Question: I have these line charts here with real time data from an arduino.

What i want to do is to make the first graph (Temperature) better looking. I want to have always some gaps from the top and bottom (Like humidity) and i want to increase the width of the Y Axis of temperature. Is this possible ?
Both charts has run with exactly the same settings:
'''
function drawTemperature() {
$.ajax({
url: 'http://192.168.1.3/Charts/chart_temperature.php',
dataType: 'json',
success: function (jsonData) {
// Create our data table out of JSON data loaded from server.
var data = new google.visualization.DataTable(jsonData);
var options = {
'title': 'Temperature',
'width': 1200,
'height': 600
//'legend.alignment' : 'start',
//'hAxis.baseline' : 5,
//'chartArea.top' : 20,
//'chartArea.left' : 500
//'focusTarget' : 'category'
//'animation.easing' : 'inAndOut'
//colors:['blue','#004411'],
//'hAxis.maxValue' : 30,
//'hAxis.showTextEvery' : 0.1,
//'hAxis.logScale' : 'true',
//'hAxis.gridlines.color' : '#00CC00',
//'hAxis.maxAlternation' : 10,
//'hAxis.viewWindow.max' : 10
//'curveType': 'function'
};
// Instantiate and draw our chart, passing in some options.
var chart = new google.visualization.LineChart(document.getElementById('chart_temperature'));
chart.draw(data, options);
}
});
}
function drawHumidity() {
$.ajax({
url: 'http://192.168.1.3/Charts/chart_humidity.php',
dataType: 'json',
success: function (jsonData) {
// Create our data table out of JSON data loaded from server.
var data = new google.visualization.DataTable(jsonData);
// Instantiate and draw our chart, passing in some options.
var chart = new google.visualization.LineChart(document.getElementById('chart_humidity'));
chart.draw(data, {width: 1200, height: 600});
}
});
}
function drawVisualization() {
drawTemperature();
drawHumidity();
}
'''
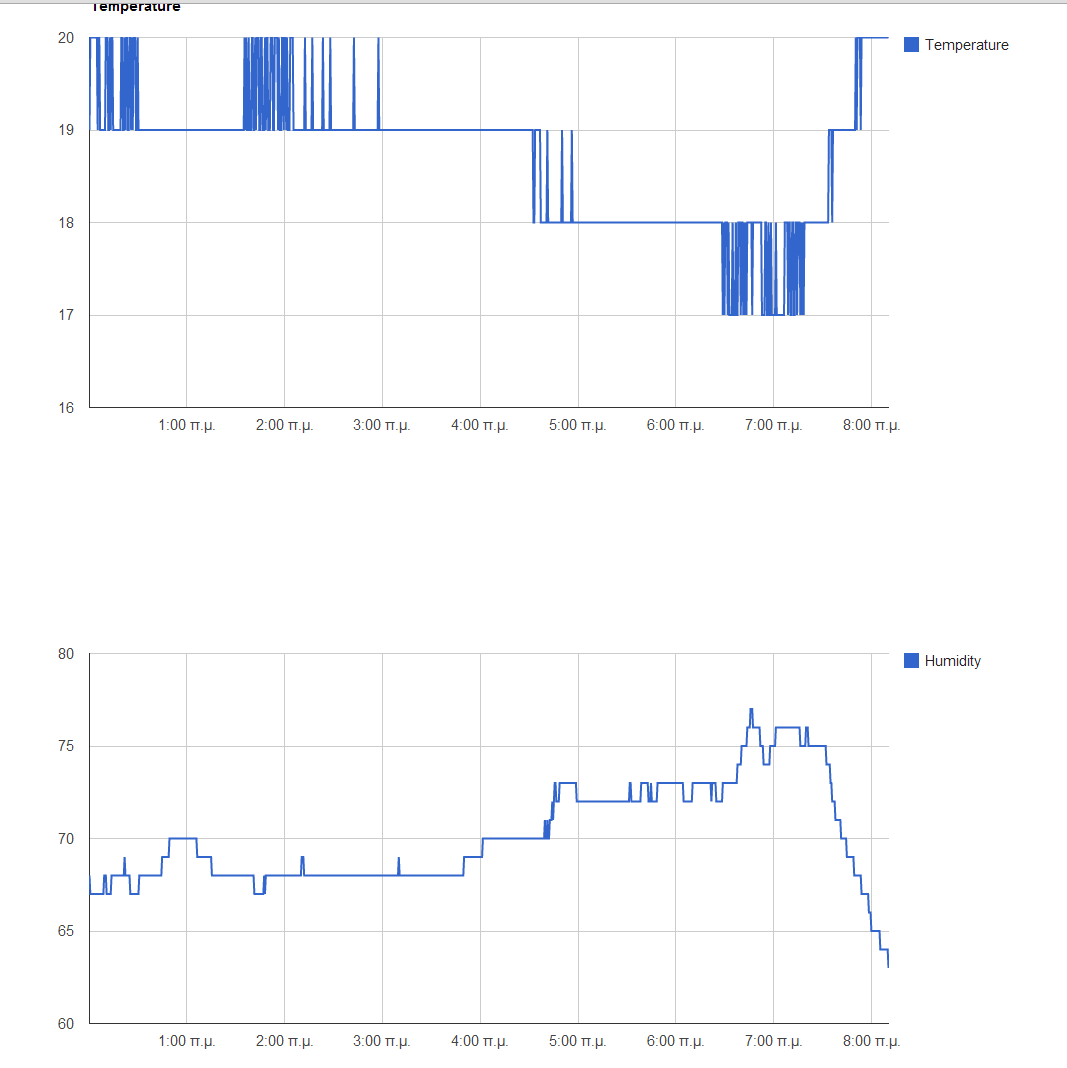
Answer: You can create "gaps" at the top and bottom of you chart by setting the vAxis.minValue and vAxis.maxValue options to values less than the minimum and maximum (respectively) of your chart's data. Here's one way you might do this:
'''
var range = data.getColumnRange(1);
var options = {
title: 'Temperature',
width: 1200,
height: 600,
vAxis: {
minValue: range.min - 1,
maxValue: range.max + 1
}
};
'''